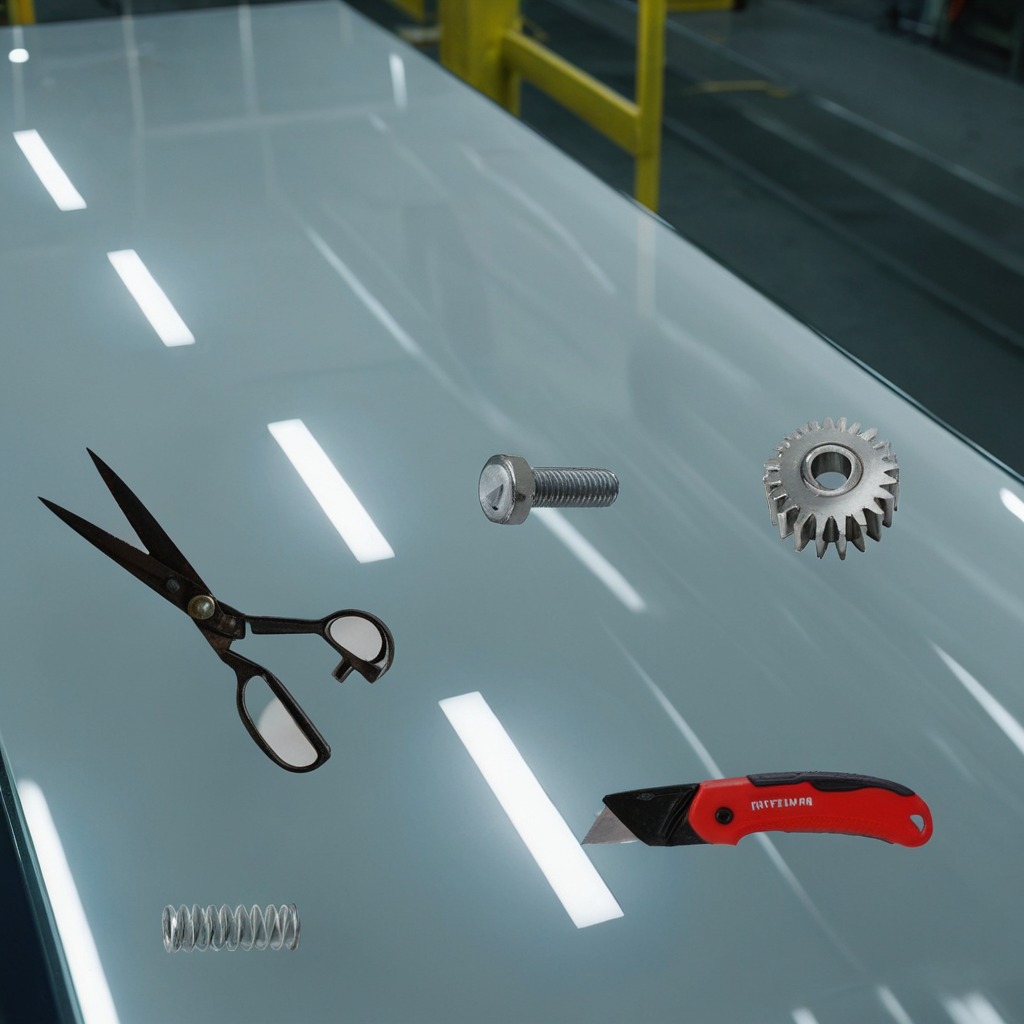
A steel gear with teeth, a utility knife, a metal machine screw, a coiled metal spring, and a pair of scissors are lying on the table.